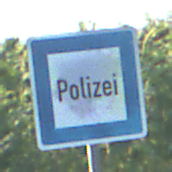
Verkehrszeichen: Polizei
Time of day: MorningAfternoon
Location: Outdoor (RoadRail)
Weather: Clear
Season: NotSpecified
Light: Natural